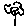
Label: flower